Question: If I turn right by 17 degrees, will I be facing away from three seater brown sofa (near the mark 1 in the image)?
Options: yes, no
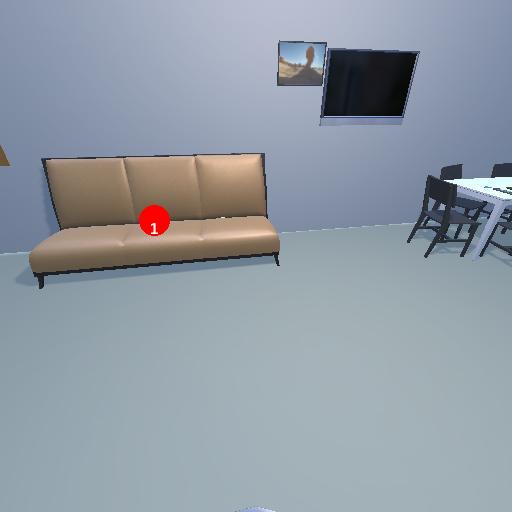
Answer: yes